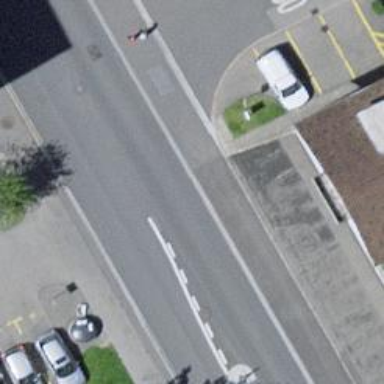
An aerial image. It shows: Uncontrolled road crossing.